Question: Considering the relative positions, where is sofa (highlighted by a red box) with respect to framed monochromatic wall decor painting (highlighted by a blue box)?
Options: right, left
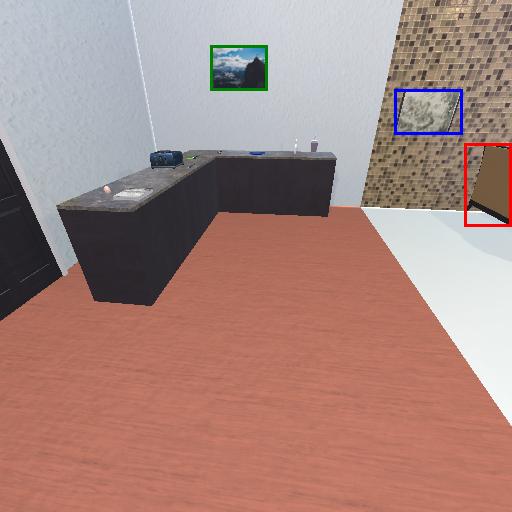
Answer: right